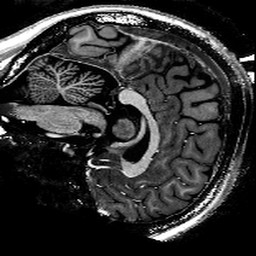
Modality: T1w
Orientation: sagittal
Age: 38
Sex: female
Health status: healthy
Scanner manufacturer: siemens
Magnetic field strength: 9.4 T
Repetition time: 6 s
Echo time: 0.003 s